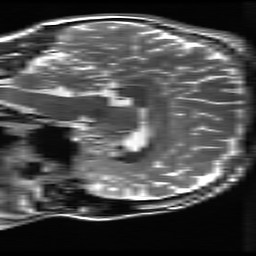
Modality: T2w
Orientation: sagittal
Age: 20
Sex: male
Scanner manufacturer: ge
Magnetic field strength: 3 T
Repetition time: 4.758 s
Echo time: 0.09974 s